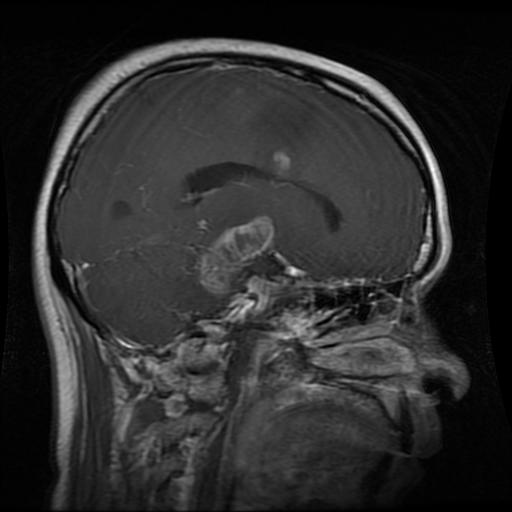
Label: glioma